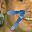
Label: 7